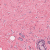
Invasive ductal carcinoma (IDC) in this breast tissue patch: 0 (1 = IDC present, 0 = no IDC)